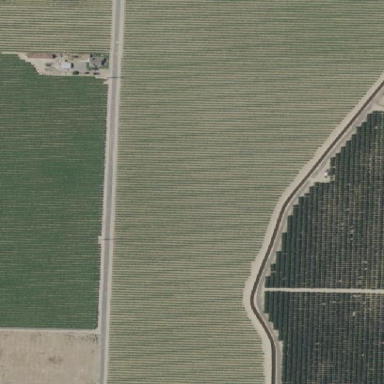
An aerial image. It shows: Beautiful vineyard in the countryside.